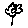
Label: flower